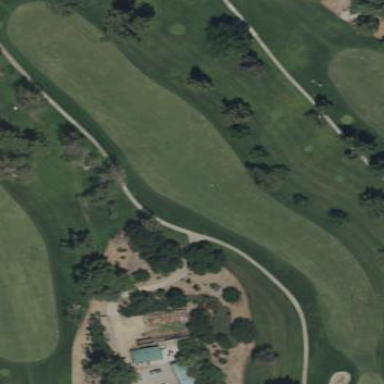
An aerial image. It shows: Grassy area designated as golf fairway.